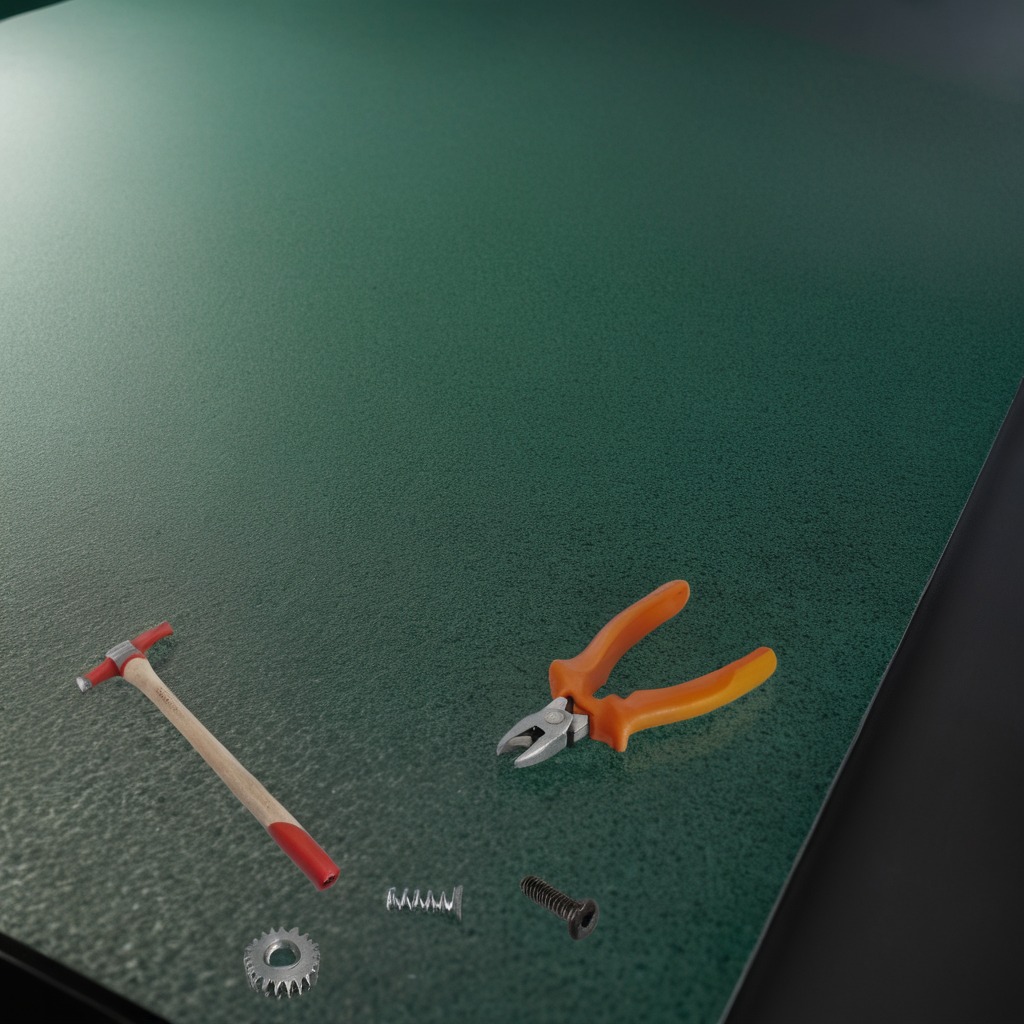
A gear with teeth, a hammer, a metal machine screw, pliers, and a coiled metal spring are lying on a clean granite tabletop.